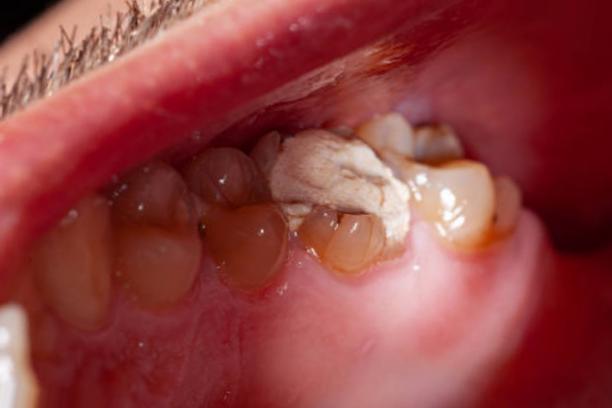
Condition: Caries